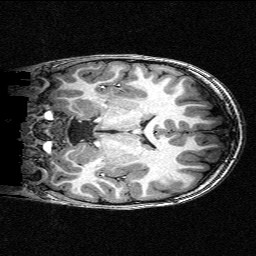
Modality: T1w
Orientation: coronal
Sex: female
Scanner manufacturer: siemens
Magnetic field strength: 3 T
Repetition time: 2.3 s
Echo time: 0.00336 s